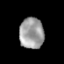
Tissue: prostate
Cell type: T cells
Senescence score: 0.3442
Nuclear area (px): 740
Mean DAPI intensity: 158.031